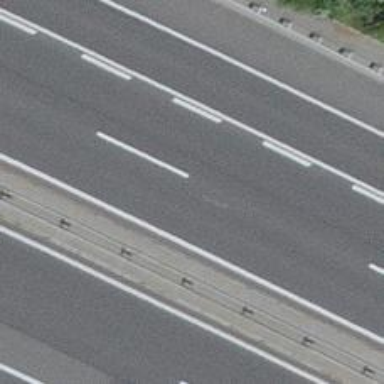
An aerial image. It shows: Motorway.